Question: I'm wondering if there was a way to add a group of elements to a zend form as if they were one element, I guess much like a subform, but it seems the functionality of a subform may be too much...
Here's my use-case. I've created a class that handles multi-page forms. I want to be able to write logic to change the buttons at the bottom of the form based on the page of the form I'm on.

I originally thought that Zend-Form-DisplayGroup would fix my problem, but you have to add the items to the form first and then add them to the display group and can't pass a display group through a function with attached elements. I would like to have a function that would be something like
'''
public function setSubmitButtonGroup($submitButtonGroupElements)
{
/*Code to set button group*/
}
'''
The idea of using an array of elements just hit me right now as opposed to something else and add logic to add that array of elements to the form on render... but does anyone have any "better" ideas or done this before?
BTW, if anyone is wondering... I'm loosely basing my initial design off of this section: <URL>
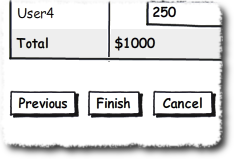
Answer: So the complexity of my problem comes with knowing what page of the multipage form. Using an array and the above mentioned addElements() helped.
The answer to my problem was an array that could be manipulated after the form was "built" so to speak but before it was rendered so that I could add to the form using addElements().
To get the whole picture, imagine each time you hit the next or previous button, you are traversing through an array of subforms. In this case one would need a function to handle the button rendering. I ended up using a case statment, though it's not the best implementation in the world (not reusable in the parent class Form_MultiPage), but it worked:
in my extention of my mulipage form class I have
'''
public function setSubmitControls()
{
$previous = new Zend_Form_Element_Submit('previous',array(
'label'=>'previous',
'required'=>false,
'ignore'=>false,
'order'=>9000
));
$cancel = new Zend_Form_Element_Submit('cancel',array(
'label'=>'Cancel',
'required'=>false,
'ignore'=>false,
'order'=>9003
));
$next = new Zend_Form_Element_Submit('next',array(
'label'=>'Next',
'required'=>false,
'ignore'=>false,
'order'=>9002
));
$finished = new Zend_Form_Element_submit('finish',array(
'label'=>'Finish',
'required'=>false,
'ignore'=>false,
'order'=>9004
));
$submitControls = array();
echo var_dump($this->getCurrentSubForm()->getName());
switch($this->getCurrentSubForm()->getName())
{
case 'billInfo':
$submitControls = array(
$next,
$cancel
);
break;
case 'payerInfo':
$submitControls = array(
$previous,
$next,
$cancel
);
break;
//So on for other subforms
}
$this->setSubmitButtonGroup($submitControls);
}
'''
In my parent class, Form_Multipage, I have
'''
public function setSubmitButtonGroup(array $elements)
{
$this->_submitButton = $elements;
}
'''
And
'''
public function addSubmitButtonGroupToSubForm(Zend_Form_SubForm $subForm)
{
$subForm->addElements($this->_submitButton);
return $subForm;
}
'''
Which is called when I render the "page" of the form with this function
'''
public function prepareSubForm($spec)
{
if (is_string($spec)) {
$subForm = $this->{$spec};
} elseif ($spec instanceof Zend_Form_SubForm) {
$subForm = $spec;
} else {
throw new Exception('Invalid argument passed to ' .
__FUNCTION__ . '()');
}
$subform = $this->setSubFormDecorators($subForm);
$subform = $this->addSubmitButtonGroupToSubForm($subForm);
$subform = $this->addSubFormActions($subForm);
$subform->setMethod($this->getMethod());
return $subForm;
}
'''